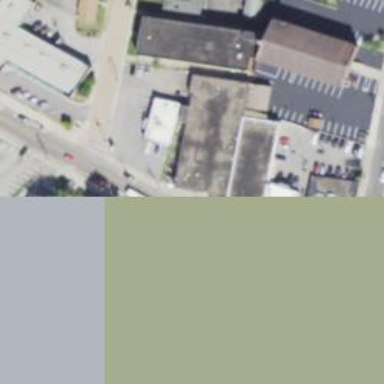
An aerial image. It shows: Arts centre.